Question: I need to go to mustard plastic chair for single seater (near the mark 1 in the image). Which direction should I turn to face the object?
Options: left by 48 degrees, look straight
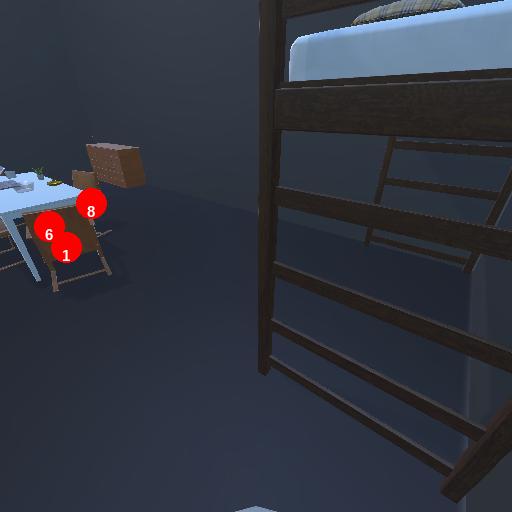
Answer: left by 48 degrees